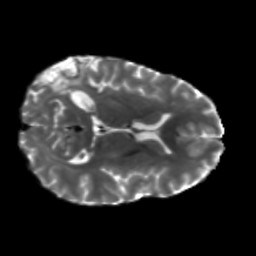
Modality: T2w
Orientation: axial
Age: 39
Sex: female
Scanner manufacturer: siemens
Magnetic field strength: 3 T
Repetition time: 5.25 s
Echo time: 0.08 s